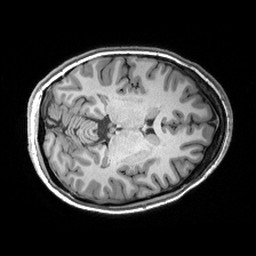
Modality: T1w
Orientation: axial
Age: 28
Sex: female
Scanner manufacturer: siemens
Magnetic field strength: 3 T
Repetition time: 2.53 s
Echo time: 0.00299 s